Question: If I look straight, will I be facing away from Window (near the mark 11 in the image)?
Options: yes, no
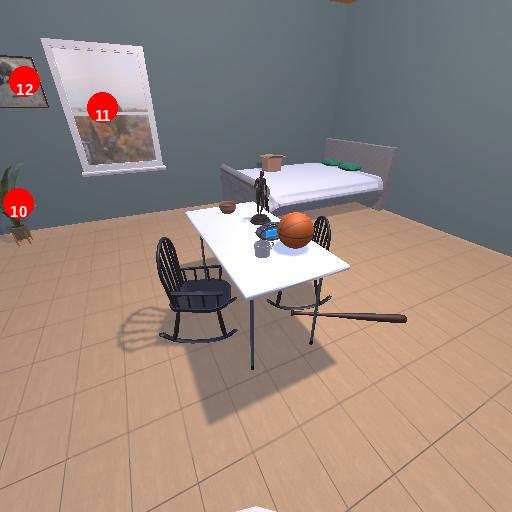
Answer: yes